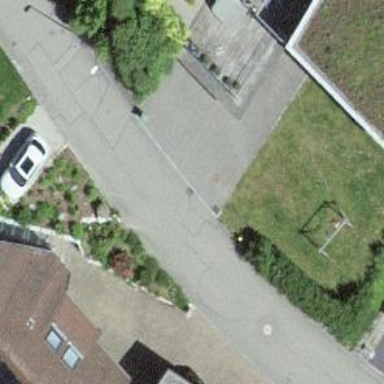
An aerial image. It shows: Residential road.